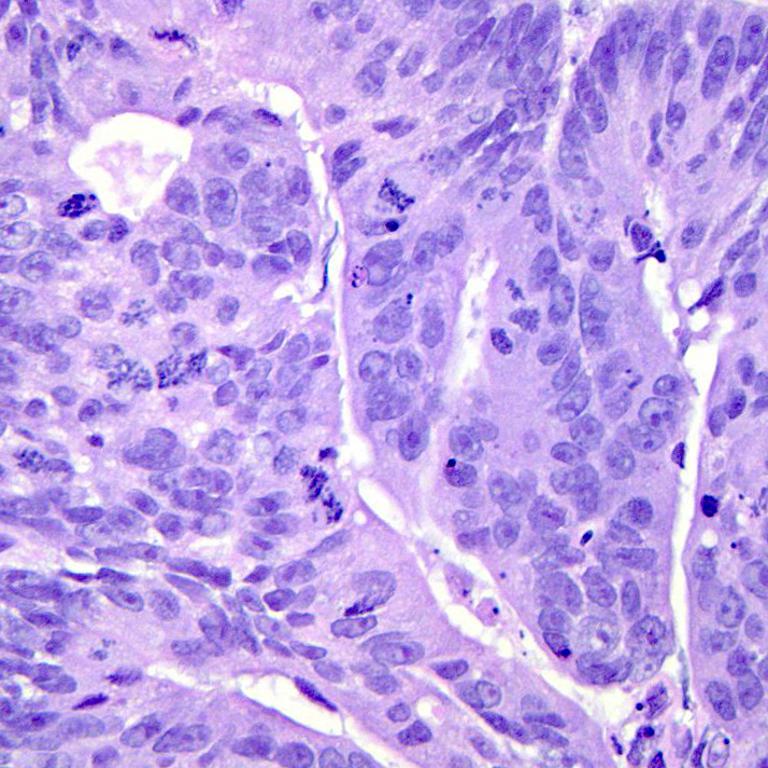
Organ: colon
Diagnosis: adenocarcinomas